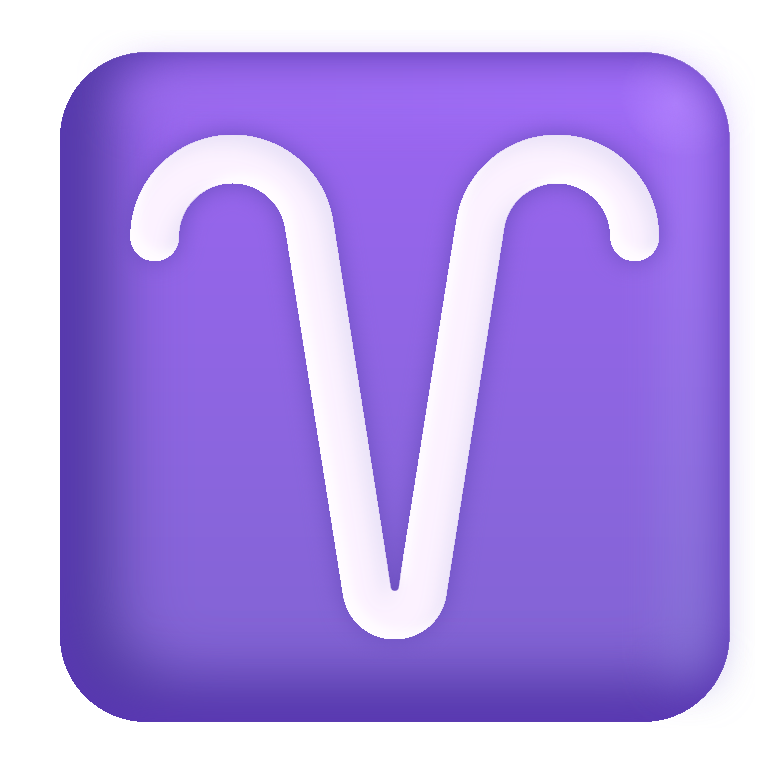
aries color